Question: I develop a website with Openlayers 3 and need to yours helps.
My web page is shared in two parts: the listing display and map display.

I have create the markers that is animated by the cluster.
'''
var features = [];
$.ajax({
url: urlUpdate,
dataType: 'json',
async: false,
success: function(json1){
$.each(json1, function (key, data) {
if (key === 'features') {
$.each(data, function (k, v) {
if (v.type === 'Feature') {
if (v.geometry.coordinates.length > 1){
features[k] = new ol.Feature({
geometry: new ol.geom.Point(ol.proj.transform(v.geometry.coordinates, 'EPSG:4326', 'EPSG:3857')),
id: v.properties.id,
name: v.properties.name,
lieu: v.properties.lieu,
});
}
}
});
}
});
}
});
var source = new ol.source.Vector({
features: features
});
var clusterSource = new ol.source.Cluster({
distance: 40,
source: source
});
var clusters = new ol.layer.Vector({
source: clusterSource,
style: ajouterStyle
});
var oldMarkers = map.getLayers().a[2];
map.removeLayer(oldMarkers);
map.addLayer( clusters );
'''
The listing display need to update the map displaying and vice versa.
'''
map.getView().on('change:resolution', function(evt){
var myLayer = map.getLayers().getArray()[2];
myLayer.getSource().forEachFeature(function(feature){
var geom = feature.getGeometry();
var coord = geom.getCoordinates(); //this is valid for a ol.geom.Point
var nb = feature.get('features').length;
var content = '';
if( nb === 1 ){
var name = feature.get('features')[0].get("name");
var date = feature.get('features')[0].get("date");
var id = feature.get('features')[0].get("id");
var content = '<li class="events">
\
<div class="content_events">
\
'<a href="?event=' + id +'" >' + name + "</a>
\
<p>" + date + "</p>
\
</div>
\
</li>";
} else{
for( i=0; i< nb; i++){
var name = feature.get('features')[i].get("name");
var date = feature.get('features')[i].get("date");
var id = feature.get('features')[i].get("id");
content += '<li class="events">' +
'<div class="content_events">
\
'<a href="?event=' + id + '" >' + name + "</a>"+
"<p>" + date + "</p>
\
</div>
\
</li>";
}
$("#listing_events").html('<ul class="list-event">' + content + '</ul>')
});
'''
With this method I get the information of all markers, I need to get the marker displayed on the screen.
Thanks for your helps.
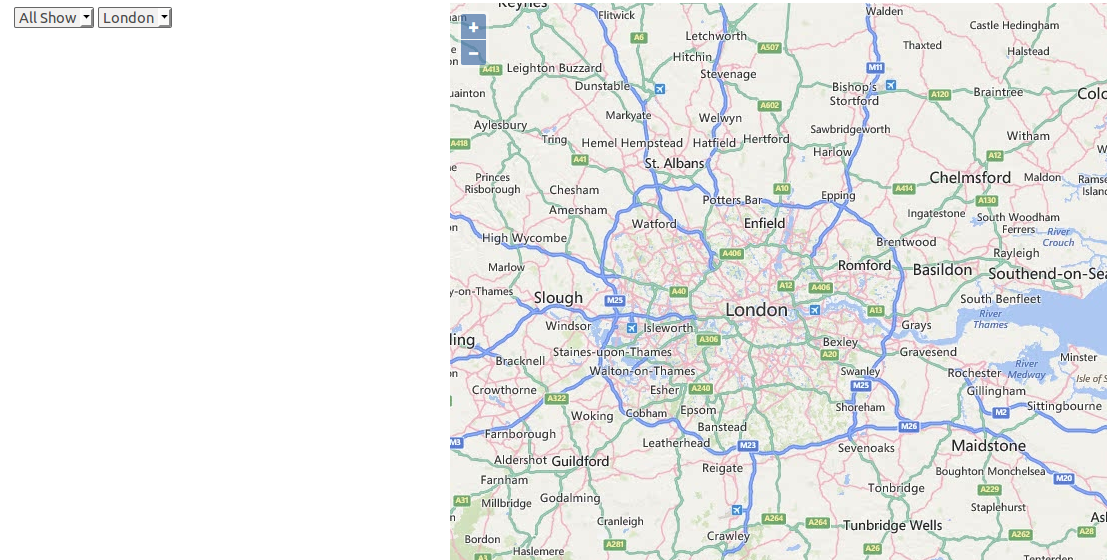
Answer: I have resolve my problem by :
'''
var source = new ol.source.Vector({ features: features }); var bb = source.getExtent(); map.getView().fitExtent( bb, map.getSize() );
'''
Thanks